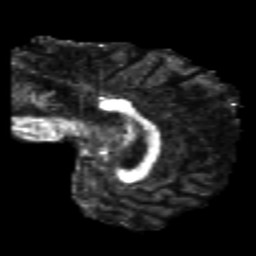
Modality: FA
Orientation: sagittal
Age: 24
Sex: male
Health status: healthy
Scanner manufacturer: philips
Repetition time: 7.475 s
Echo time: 0.08753 s